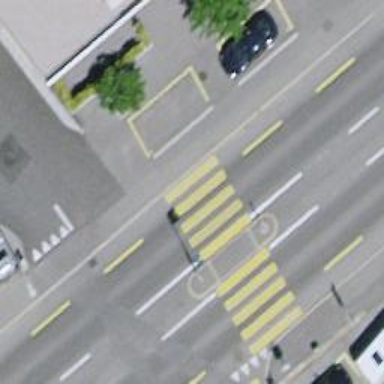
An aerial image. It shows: Zebra crossing with central island. The crossing is marked and uncontrolled.